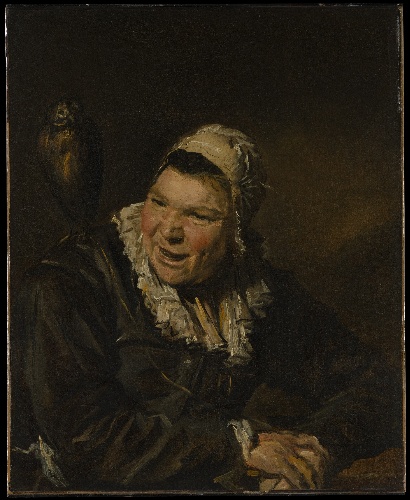
Title: Malle Babbe
Artist: Frans Hals
Artist bio: Dutch, second quarter 17th century
Object type: Painting
Classification: Paintings
Medium: Oil on canvas
Dimensions: 29 1/2 x 24 in. (74.9 x 61 cm)
Department: European Paintings
Credit line: Purchase, 1871
Accession year: 1871
Repository: Metropolitan Museum of Art, New York, NY
Tags: Portraits|Women|Owls